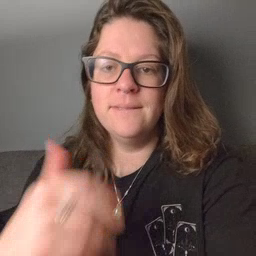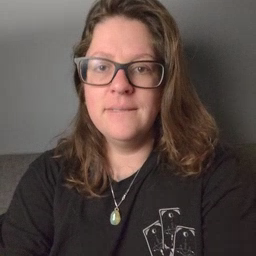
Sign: have